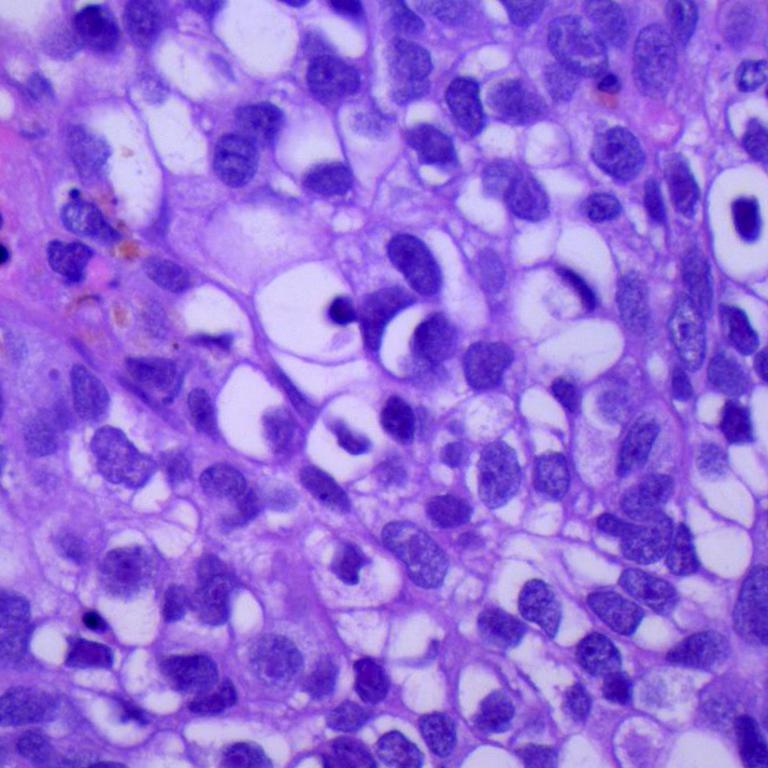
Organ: lung
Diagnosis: squamous carcinomas